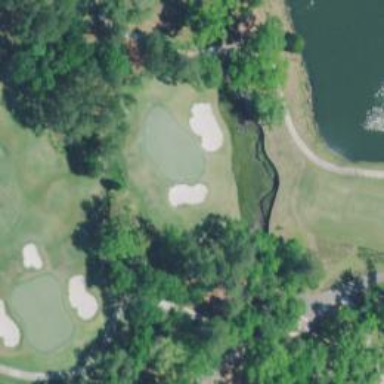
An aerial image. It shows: Golf hole.